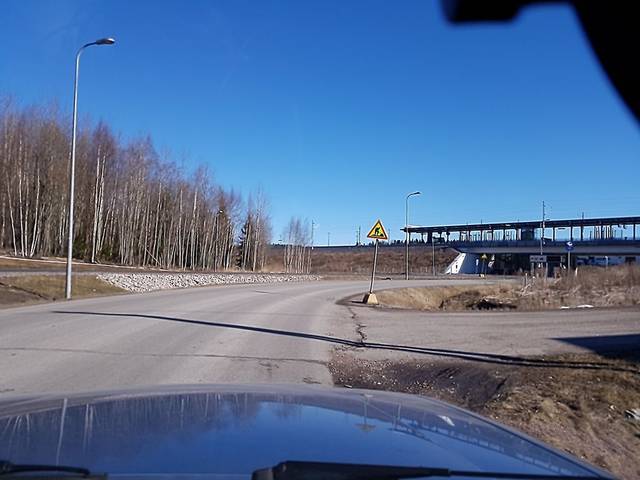
Region: Finland
Coordinates: 60.294, 24.842